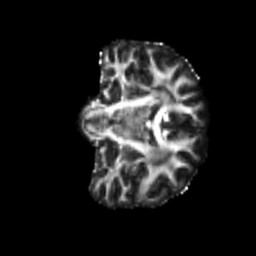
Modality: FA
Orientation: coronal
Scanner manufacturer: siemens
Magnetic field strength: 3 T
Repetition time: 4 s
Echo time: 0.0594 s